Interaction volume radius: 10 \u00c5
Interaction volume height: 30 \u00c5
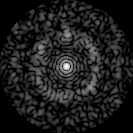
Disorder parameter: 0.8043